Question: Within my public folder on my node.js server I have a standard html website set up.
Im trying to download files from a webpage using
'''
<a href="../Files/" download="Solar.zip">Download</a>
'''
but i keep getting:

my folder structure looks like this(shortened)
Files
-Solar.zip
public
-project.html
Where project.html is where I have the button to download.Should i be using a get instead? or is it not html related at all?
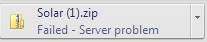
Answer: You need to add full path to 'zip' file in 'href' attribute:
'''
<a href="../Files/Solar.zip" download="Solar.zip">Download</a>
'''
<URL> attribute just allows you to set a separate file download name than the actual link. For example:
'''
<a href="../Files/a.zip" download="b.zip">Download</a>
'''
will start downloading file 'a.zip' but will rename it to 'b.zip'